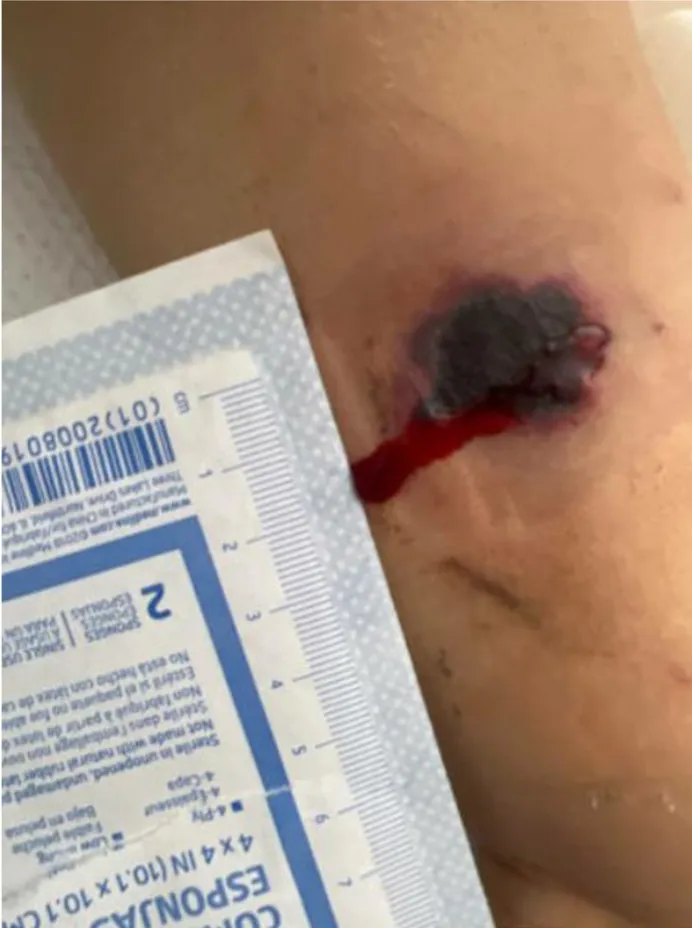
2 x 2 cm necrotic, dusky lesion of left volar forearm with surrounding erythema.
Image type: medical_photograph (other_medical_photograph)